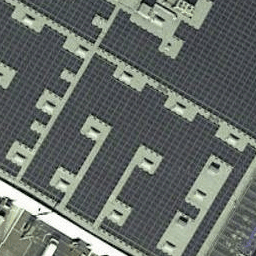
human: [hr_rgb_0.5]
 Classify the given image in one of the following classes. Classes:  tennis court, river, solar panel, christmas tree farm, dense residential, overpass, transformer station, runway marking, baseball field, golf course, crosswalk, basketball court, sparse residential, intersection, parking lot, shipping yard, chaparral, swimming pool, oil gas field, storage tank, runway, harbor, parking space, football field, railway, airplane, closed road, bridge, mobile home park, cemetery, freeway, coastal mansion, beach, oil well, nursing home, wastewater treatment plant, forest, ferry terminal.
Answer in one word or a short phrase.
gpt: solar panel